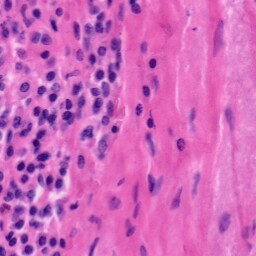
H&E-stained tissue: Tonsil